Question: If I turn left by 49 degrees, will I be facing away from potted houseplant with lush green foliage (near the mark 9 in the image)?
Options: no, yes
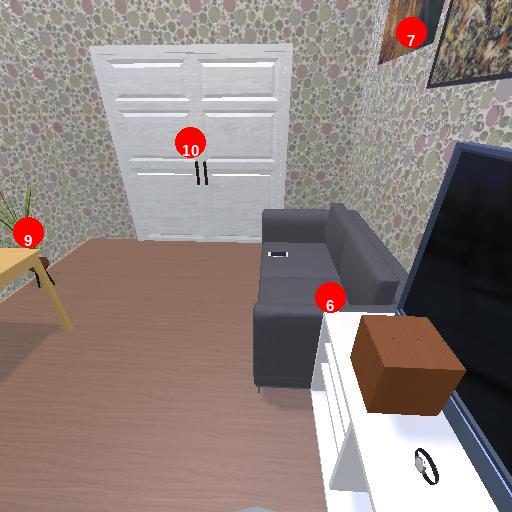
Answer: no